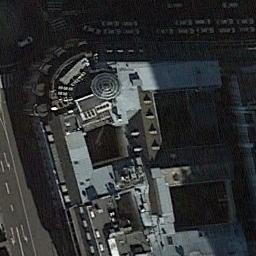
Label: church